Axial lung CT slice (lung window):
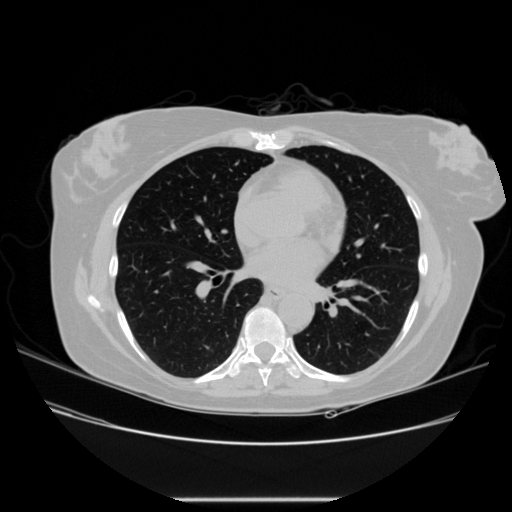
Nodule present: no